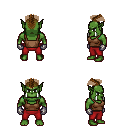
a pixel art fantasy rpg character, male body template, orc, green skin, brown pirate shirt, red pants, brown short mohawk hairstyle, metal gloves, four views (front, back, left, right), 2x2 character sprite sheet, small pixel art, hard edges, no anti-aliasing